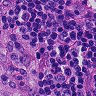
Metastatic tissue present: no